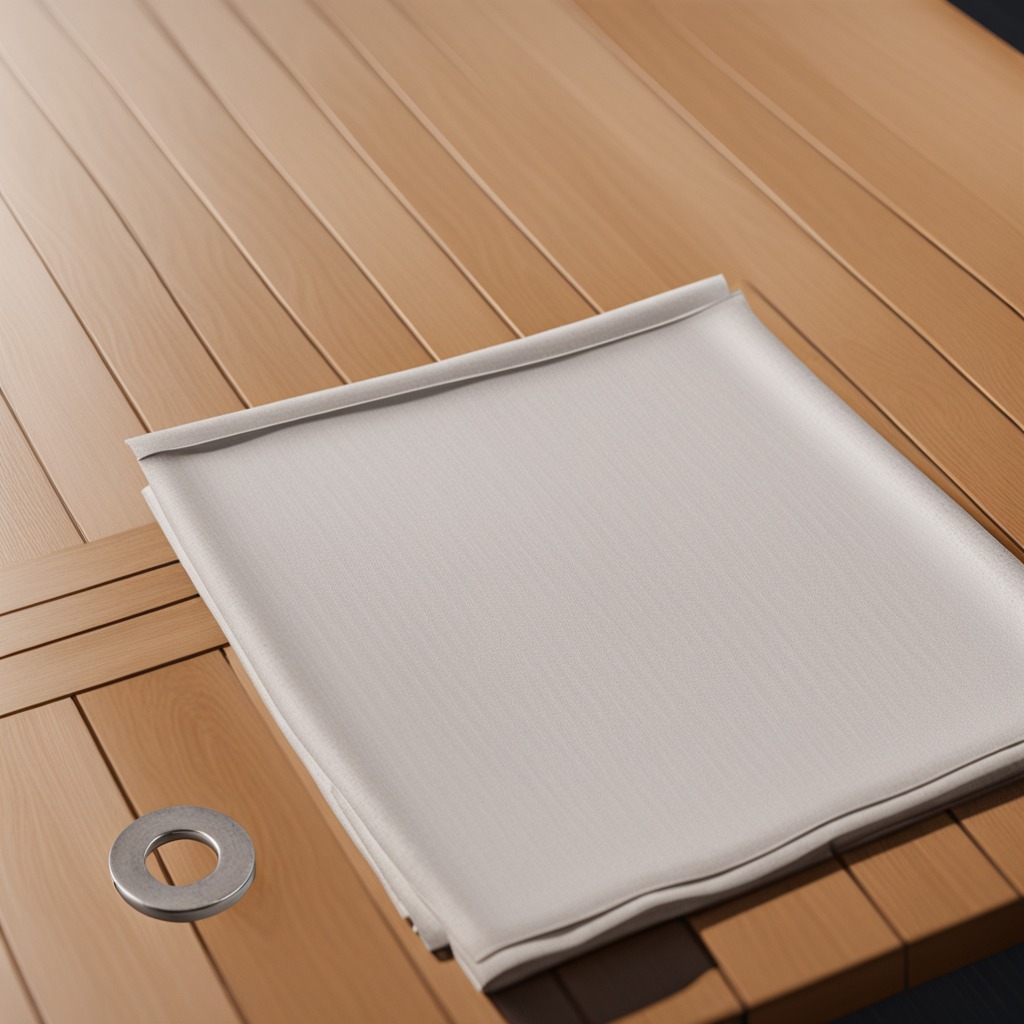
A flat metal washer lies on the wooden table in the outdoor workshop.